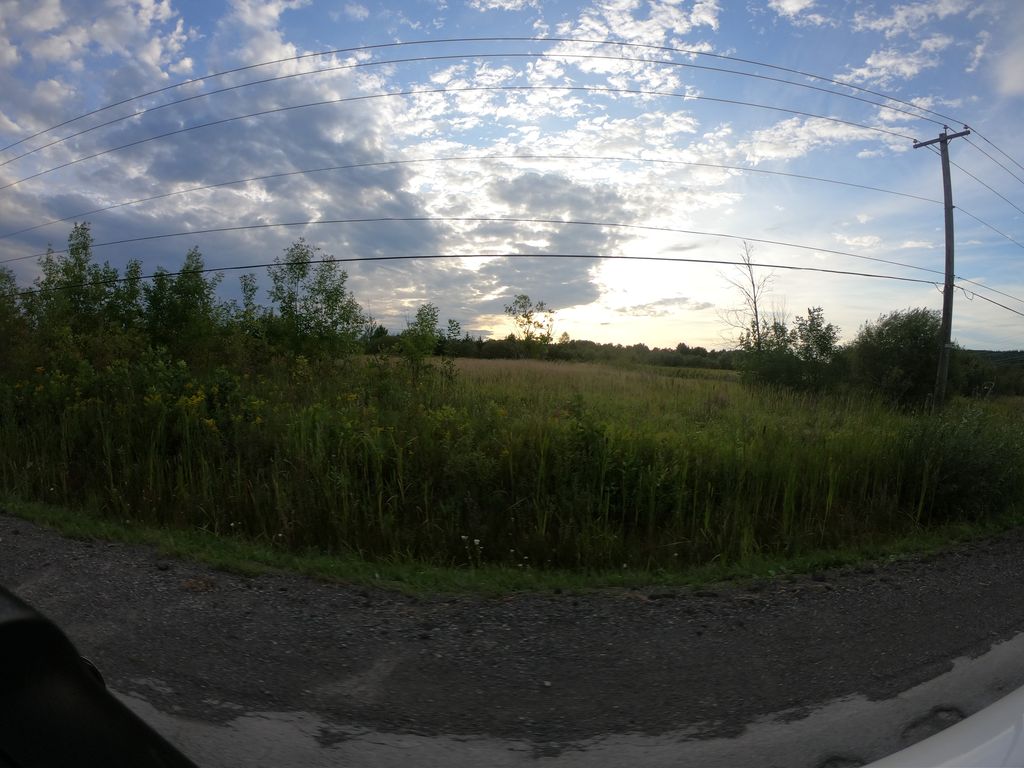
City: ottawa-gatineau